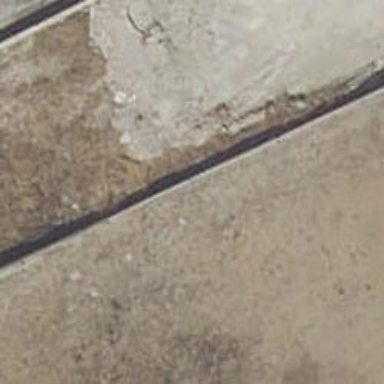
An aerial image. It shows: Block barrier.